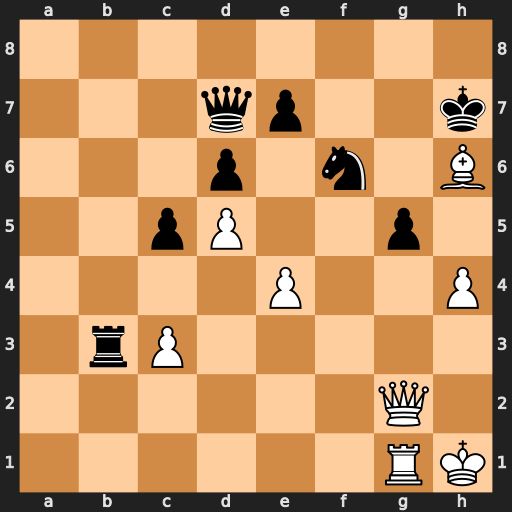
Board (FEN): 8/3qp2k/3p1n1B/2pP2p1/4P2P/1rP5/6Q1/6RK
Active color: w
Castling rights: -
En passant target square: -
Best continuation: Bxg5 Rxc3 Kh2